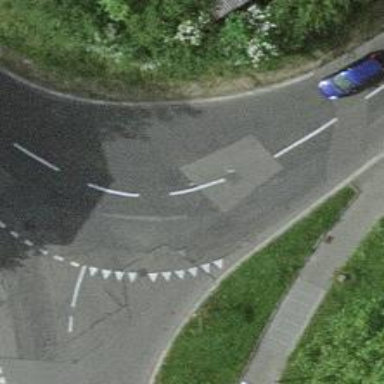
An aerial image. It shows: Tertiary road with asphalt surface. There is separate sidewalk along the road.